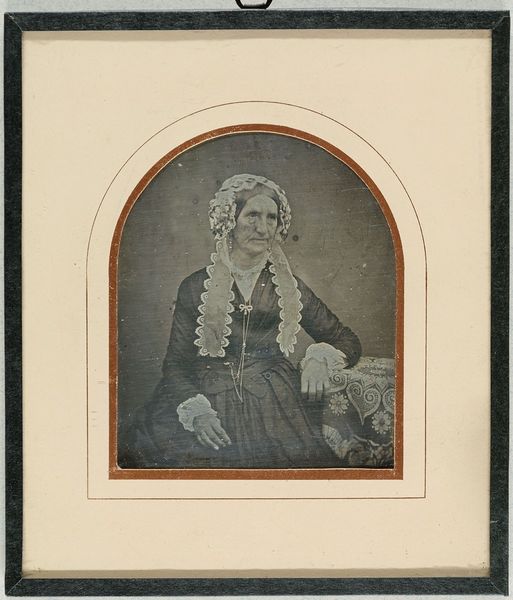
Titel: Frau Schaumburg
Standort: Hamburg
Institution: Museum für Kunst und Gewerbe Hamburg
Schlagwörter: frau, haube, portrait, figur, kopfbedeckung, hat, woman, foto, fotografie, photographie, photo, lichtbild, daguerreotypie, religeous, strict, bildwerke, angewandte und bildende kunst, hessische systematik, porträt, porträtfotografie, porträtphotographie, hüftbild, daguerretypie, post mortem